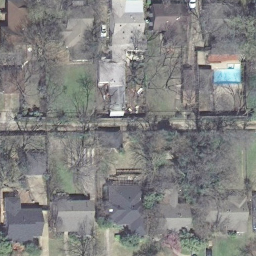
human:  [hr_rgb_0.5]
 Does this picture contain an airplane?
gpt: no

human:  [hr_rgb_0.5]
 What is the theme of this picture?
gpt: medium residential

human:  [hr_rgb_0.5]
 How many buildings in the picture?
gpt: eleven

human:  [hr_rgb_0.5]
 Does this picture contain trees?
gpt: yes

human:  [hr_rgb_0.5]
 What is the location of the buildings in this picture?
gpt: everywhere